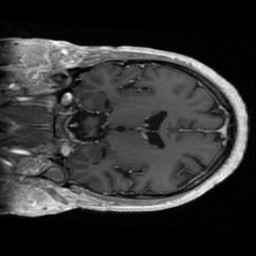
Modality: T1w
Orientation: coronal
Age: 60
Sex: male